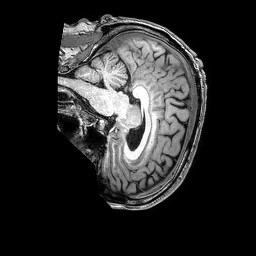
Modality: T1w
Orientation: sagittal
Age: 60
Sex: male
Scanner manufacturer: philips
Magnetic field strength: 3 T
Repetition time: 0.006878 s
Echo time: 0.003162 s